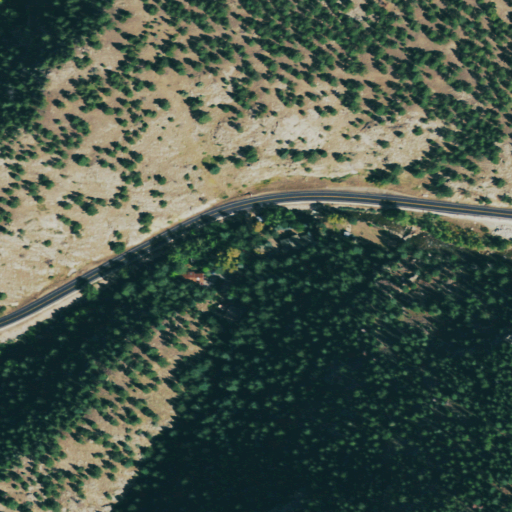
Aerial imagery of valley in Colorado named Hawkin Gulch containing evergreen forest, shrub, low intensity development, open development, and medium intensity development